Question: I have an Entity result of 'List<string>' GetTagsData that I need to somehow bind with checkboxes in an ObservableCollection and then to a DataGrid. These checkbox bindings correspond to a dynamic comma delimited string that is a subset of that entity result GetTagsData except it's in a comma delimited string. The user then can uncheck or check each item in the DataGrid and then we call an event handler to basically regenerate the comma delimited string. My question is this, Is there a better way of architecting this solution? I see this as potential problematic to maintain in the future. the only thing that I can't change is the comma delimited string coming in and out. and I have to build it in silverlight. Thanks ahead!
Comma Delimited String
'''
'Chicago','New York','Boston','Los Angeles'
'''
Entity Result for 'List<string>' GetTagsData
'''
GetTagsData = SecurityDomainContext.Current.vwBusinessUnits.Select(d => d.Market).Distinct().ToList();
'''
ObservableCollection Class
'''
public class TagsCollection : ViewModelBase
{
private string _tag;
private bool _isSelected;
public string Tag
{
get
{ return _tag; }
set
{ _tag = value; }
}
public bool IsSelected
{
get
{ return _isSelected; }
set
{ _isSelected = value; }
}
'''
Now in my ViewModel I am able to iterate the Entity results into the Collection and bind that Collection to the DataGrid.
'''
private ObservableCollection<TagsCollection> GetTagsCollection(string colName)
{
ObservableCollection<TagsCollection> ocTags = new ObservableCollection<TagsCollection>();
foreach (string tag in GetTagsData)
{
if (DelimitedTagSet.Contains(tag.Trim()))
{
ocTags.Add(new TagsCollection { Tag = tag, IsSelected = true });
}
else
{
ocTags.Add(new TagsCollection { Tag = tag, IsSelected = false });
}
}
return ocTags;
}
'''
Here's what the xaml view looks like

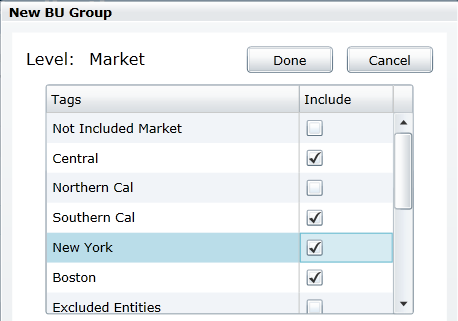
Answer: Based on my understanding, the states you have to provide is a dynamic immutable list of options where you want to prompt user to enable/disable each of them, then return result as original string.
If the list is a static list that you expect, for instance states, I'd surely suggest you having a list of states, and mapping against it.
Make an Tag class that implement INotifyPropertyChanged, that has two props (name, selected) and remember to raise the 'PropertyChanged' for each property change (I see it's excluded from your code, I assume for brevity purposes).
Make a List subclass, add a string constructor and override the ToString(), make all the parsing in this class and return the result on the ToString, then call it from you ViewModel.
I now realize that you tagged the question with <URL>, so why would you want to bind against that comma delimited string?
You might want to expose the options in the server and treat it like this, so the client doesn't know it's a comma delimited.
'''
public class OptionsViewModel : ViewModelBase
{
public OptionsViewModel()
{
IsBusy = True;
var context = new MyDomainContext();
_Tags = context.Tags;
//if called elsewhere but from ctor, make sure context.IsLoading is false;
//The Load method is throwing an exception if re-loading when a load is on.
//Debug.Assert(!context.IsLoading);
context.Load(
context.GetTagsQuery(),
(op) =>
{
if(op.HasError && !op.IsErrorHandled) op.MarkErrorAsHandlere();
IsBusy = false;
},
null);
}
private readonly Ienumerable<Tag> _Tags;
public Ienumerable<Tag> Tags
{
get
{
return _Tags;
}
}
}
'''
In the server expose an operation that returns that datacontract (of Tag) and the server should do the comma string parsing.